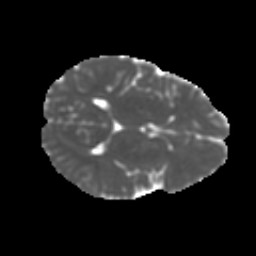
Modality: MD
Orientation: axial
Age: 13
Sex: male
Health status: ill
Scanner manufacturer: ge
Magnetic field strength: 3 T
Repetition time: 6.752 s
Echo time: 0.079 s